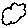
Label: cloud